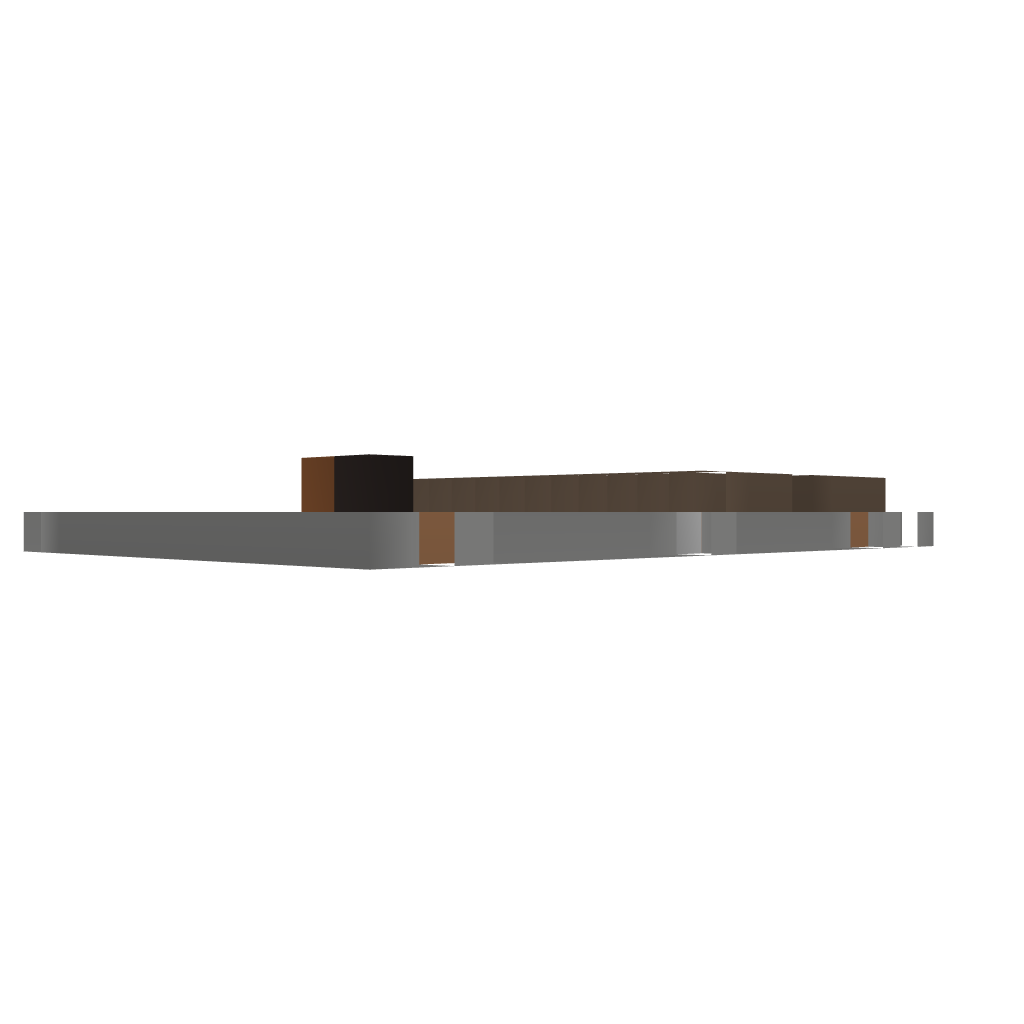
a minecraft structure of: Basic Farm